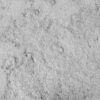
Label: not_dusty